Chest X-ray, AP view. Patient: 58 years old, sex F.
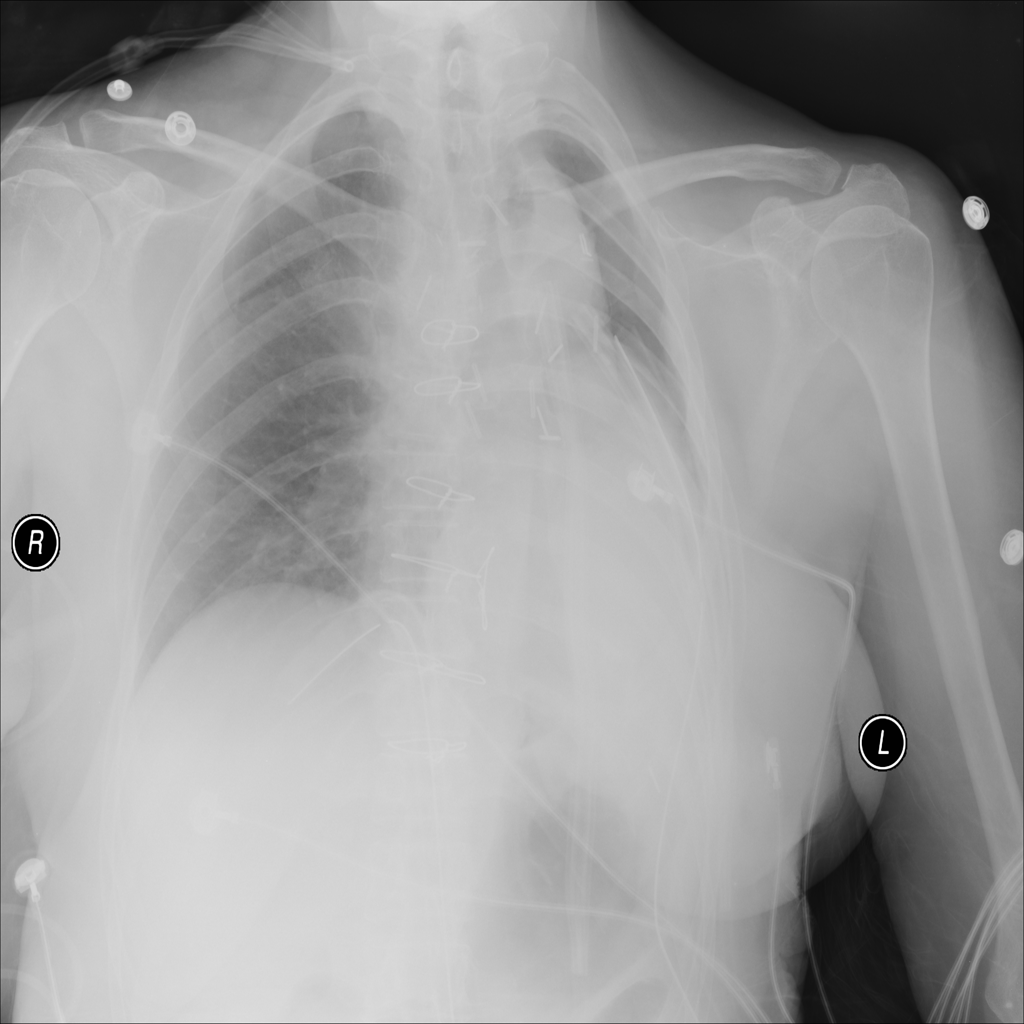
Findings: No Finding